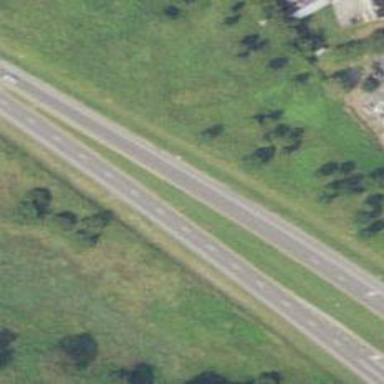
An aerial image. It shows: Primary highway that functions as expressway.